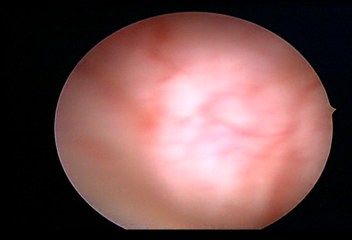
Modality: WLC
Class: Normal mucosa
Bladder cancer association: No